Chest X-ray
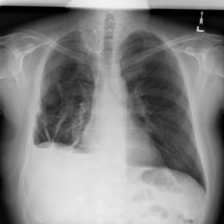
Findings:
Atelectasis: negative
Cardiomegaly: negative
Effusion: negative
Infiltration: negative
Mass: negative
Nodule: negative
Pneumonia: negative
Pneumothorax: negative
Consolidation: negative
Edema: negative
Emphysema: negative
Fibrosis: negative
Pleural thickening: negative
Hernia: negative